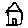
Label: house